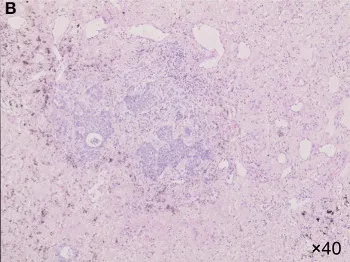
In 40x.
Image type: pathology (h&e)